Interaction volume radius: 5 \u00c5
Interaction volume height: 25 \u00c5
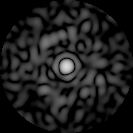
Disorder parameter: 0.8007